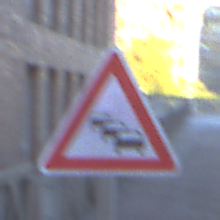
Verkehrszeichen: Stau
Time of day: SunriseSunset
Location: Outdoor (Urban)
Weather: Clear
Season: NotSpecified
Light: Natural